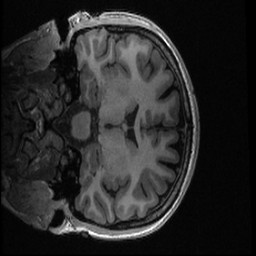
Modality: T1w
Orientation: coronal
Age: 23
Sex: female